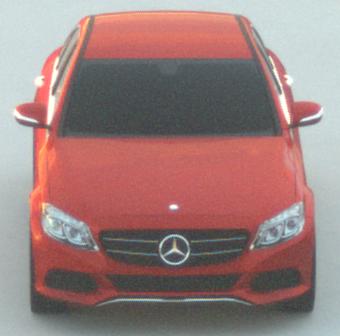
Make: Mercedes-Benz
Model: C 160
Detailed model: C-Class (205) Limousine
Model produced from: 2015/04
Model produced until: 2018/04
Doors: 4
Color: red
Road condition: dry road
Daytime: sunrise or sunset
Contrast: medium contrast